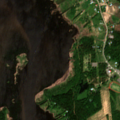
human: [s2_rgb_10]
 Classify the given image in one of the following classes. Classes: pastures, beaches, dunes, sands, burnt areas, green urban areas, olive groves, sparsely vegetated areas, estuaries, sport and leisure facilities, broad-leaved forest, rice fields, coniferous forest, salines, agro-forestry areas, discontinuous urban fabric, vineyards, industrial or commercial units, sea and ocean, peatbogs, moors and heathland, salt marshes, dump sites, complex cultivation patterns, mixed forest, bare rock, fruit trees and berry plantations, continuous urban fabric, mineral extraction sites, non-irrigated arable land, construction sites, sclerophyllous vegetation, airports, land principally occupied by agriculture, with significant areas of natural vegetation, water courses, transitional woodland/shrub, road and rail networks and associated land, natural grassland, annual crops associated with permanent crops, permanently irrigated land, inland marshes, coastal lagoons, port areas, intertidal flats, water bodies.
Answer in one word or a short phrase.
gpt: discontinuous urban fabric, non-irrigated arable land, mixed forest, sea and ocean